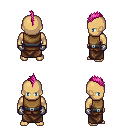
a pixel art fantasy rpg character, male body template, human, tanned skin, leather chest armor, robe skirt, pink mohawk hairstyle, metal gloves, four views (front, back, left, right), 2x2 character sprite sheet, small pixel art, hard edges, no anti-aliasing